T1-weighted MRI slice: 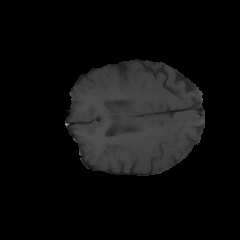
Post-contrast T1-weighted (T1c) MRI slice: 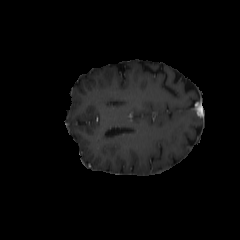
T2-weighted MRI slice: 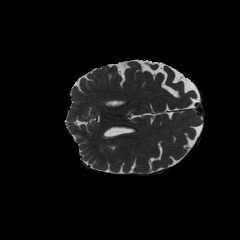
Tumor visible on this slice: no